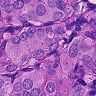
Metastatic tissue present: yes